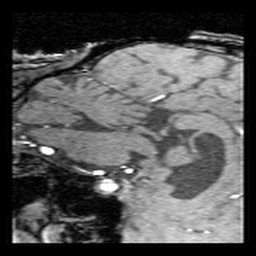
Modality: angio
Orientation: sagittal
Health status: ill
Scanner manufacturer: siemens
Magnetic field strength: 3 T
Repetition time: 0.022 s
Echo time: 0.00386 s